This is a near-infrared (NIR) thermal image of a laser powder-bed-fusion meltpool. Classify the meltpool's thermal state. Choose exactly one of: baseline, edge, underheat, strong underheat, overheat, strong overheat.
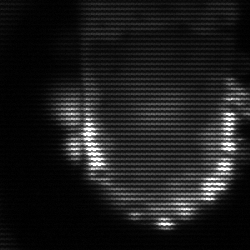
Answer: baseline